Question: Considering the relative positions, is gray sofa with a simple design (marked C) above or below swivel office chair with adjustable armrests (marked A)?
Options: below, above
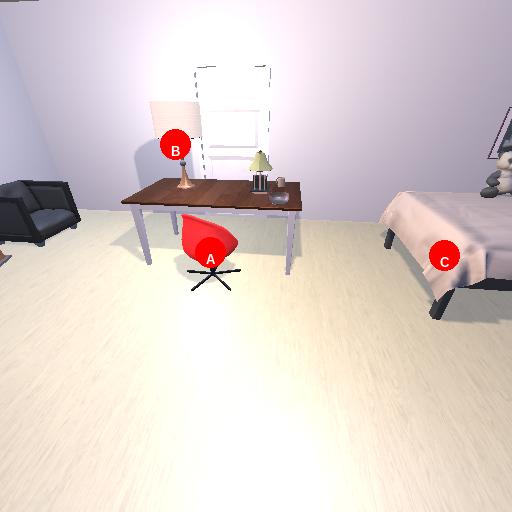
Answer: below